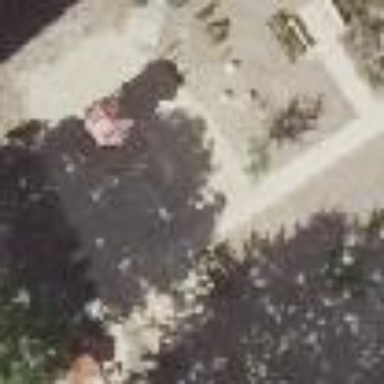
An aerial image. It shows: Playground area for leisure land.